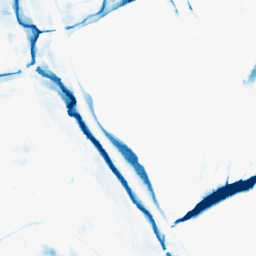
Category: morphological
Decomposition family: morphological_rect
Decomposition parameters: operation: closing
width: 20
height: 20
Upsampling method: sinc_blackman
Upsampling parameters: scale: 4
kernel_size: 8
Upsampling scale: 4